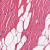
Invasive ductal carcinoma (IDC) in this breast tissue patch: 0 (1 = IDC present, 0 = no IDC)